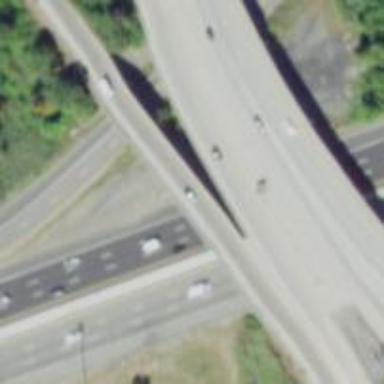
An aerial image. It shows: Motorway.